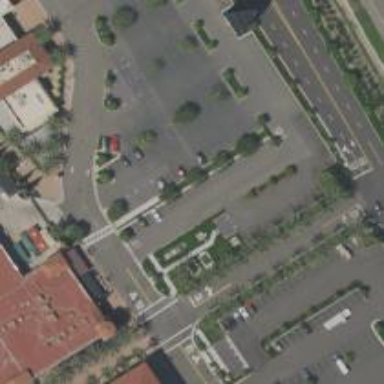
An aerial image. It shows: Parking space is available.